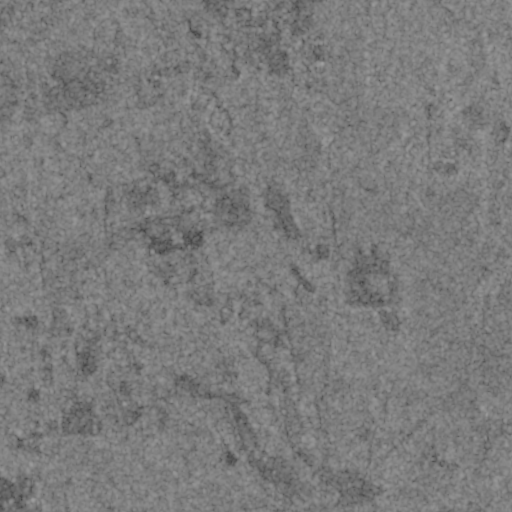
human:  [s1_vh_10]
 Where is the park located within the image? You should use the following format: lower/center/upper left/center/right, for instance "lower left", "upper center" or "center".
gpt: The park is located in the lower left of the image.
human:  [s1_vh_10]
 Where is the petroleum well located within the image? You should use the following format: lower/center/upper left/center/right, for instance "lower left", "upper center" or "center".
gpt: The petroleum well is located in the center right of the image.
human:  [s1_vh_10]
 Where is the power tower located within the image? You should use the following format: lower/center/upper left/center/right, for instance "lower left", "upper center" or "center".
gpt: The power tower is located in the lower right of the image.
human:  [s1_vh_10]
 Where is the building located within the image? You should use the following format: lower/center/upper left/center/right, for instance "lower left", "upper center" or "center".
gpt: The building is located in the lower right of the image.
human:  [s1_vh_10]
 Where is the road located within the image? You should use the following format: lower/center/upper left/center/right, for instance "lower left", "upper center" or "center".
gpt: There is no road in the image.

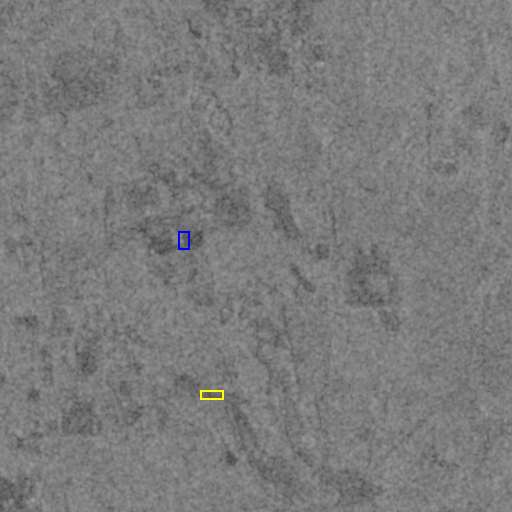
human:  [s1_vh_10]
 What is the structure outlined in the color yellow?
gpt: The structure outlined in yellow is a park.
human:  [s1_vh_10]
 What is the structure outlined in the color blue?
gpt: The structure outlined in blue is a building.
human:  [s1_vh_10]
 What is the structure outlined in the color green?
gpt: There is no green outline.